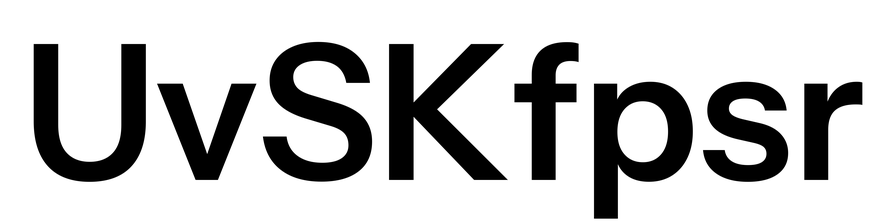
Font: InstrumentSans_SemiBold